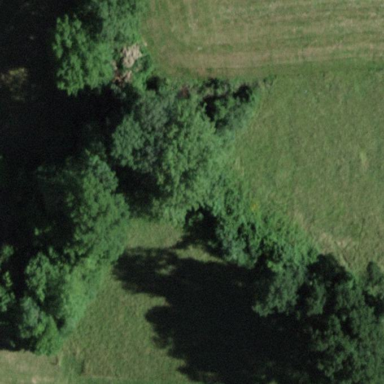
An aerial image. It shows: Forest area.